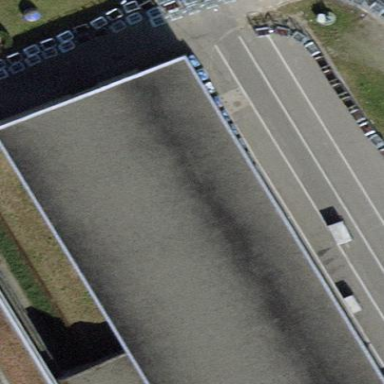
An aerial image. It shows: Close-up view of roof part of building.